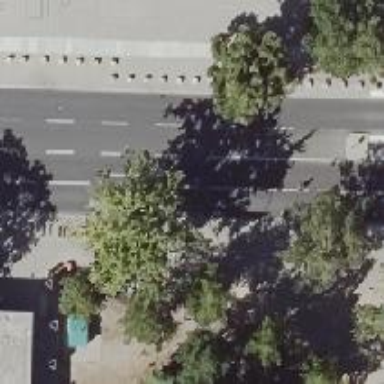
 and shared busway on the right cycleway."